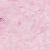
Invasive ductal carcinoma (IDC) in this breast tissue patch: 0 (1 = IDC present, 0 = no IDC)